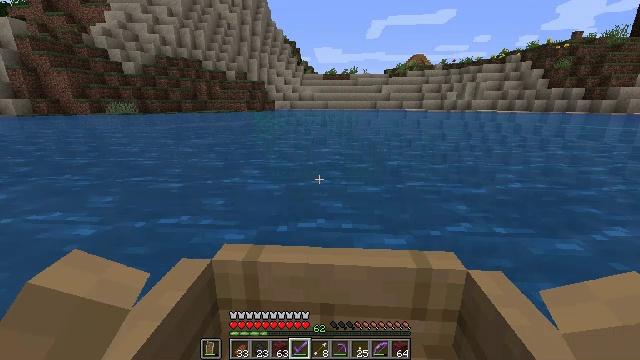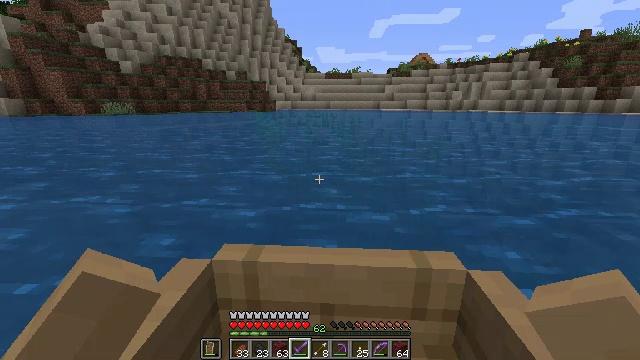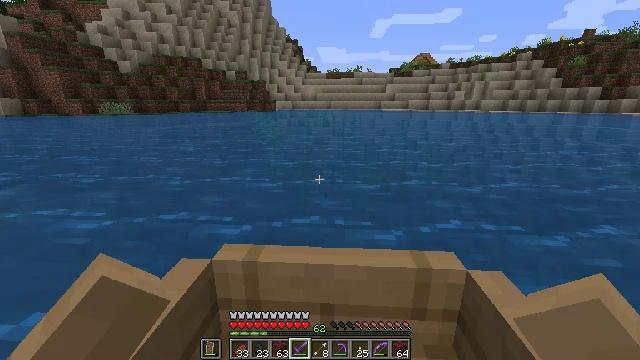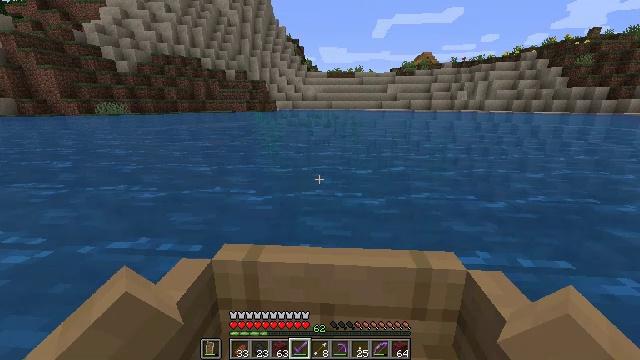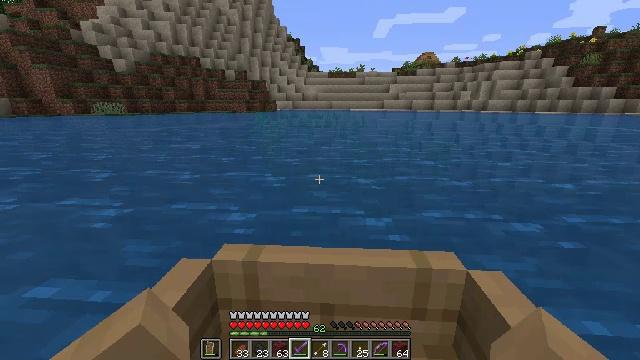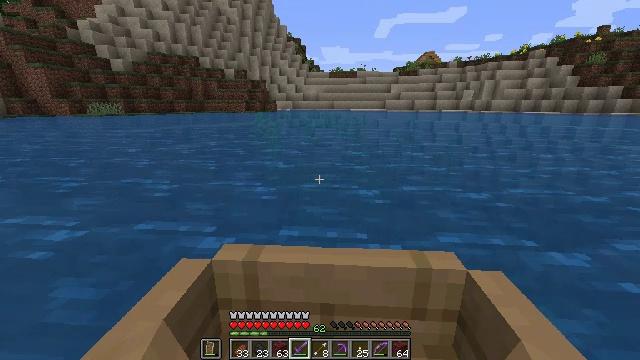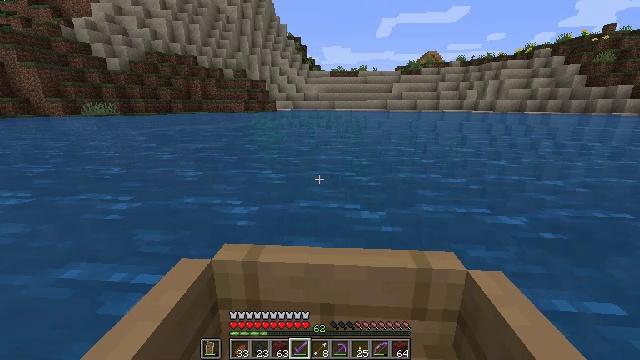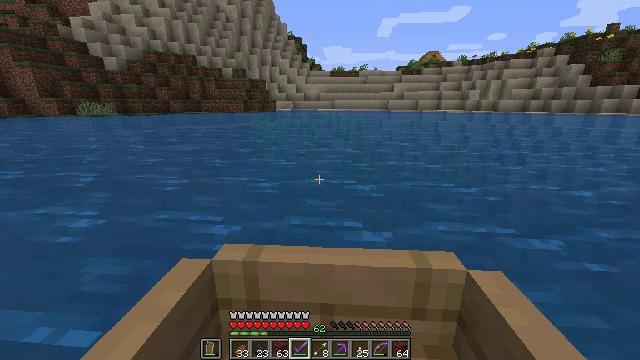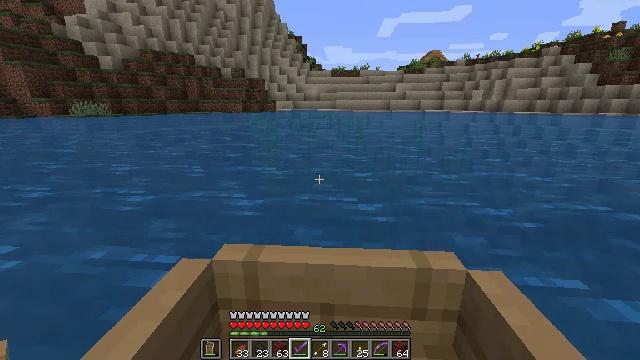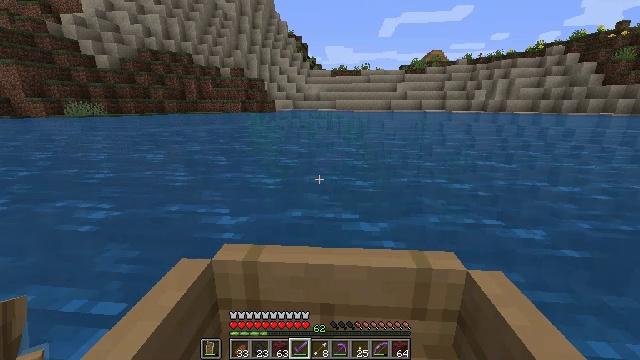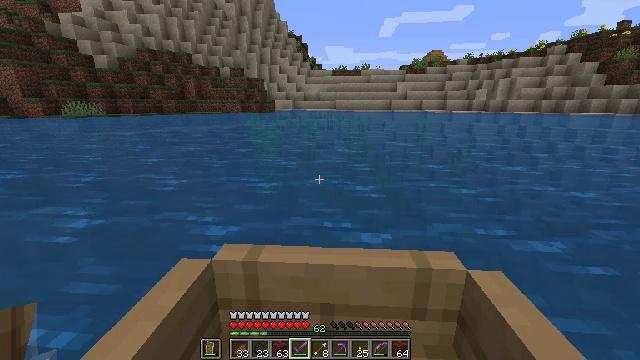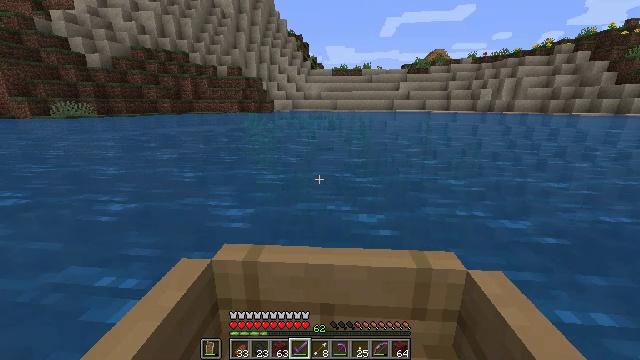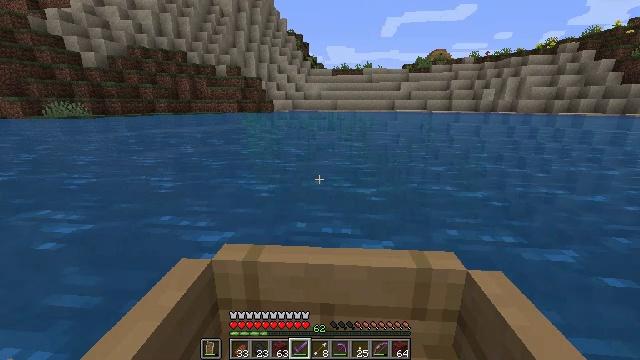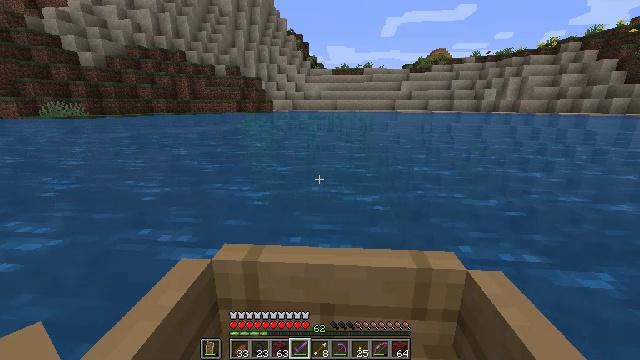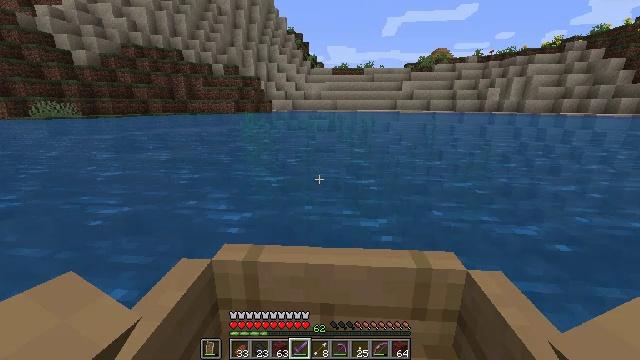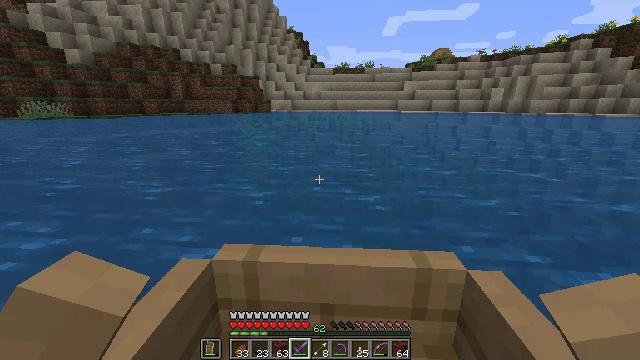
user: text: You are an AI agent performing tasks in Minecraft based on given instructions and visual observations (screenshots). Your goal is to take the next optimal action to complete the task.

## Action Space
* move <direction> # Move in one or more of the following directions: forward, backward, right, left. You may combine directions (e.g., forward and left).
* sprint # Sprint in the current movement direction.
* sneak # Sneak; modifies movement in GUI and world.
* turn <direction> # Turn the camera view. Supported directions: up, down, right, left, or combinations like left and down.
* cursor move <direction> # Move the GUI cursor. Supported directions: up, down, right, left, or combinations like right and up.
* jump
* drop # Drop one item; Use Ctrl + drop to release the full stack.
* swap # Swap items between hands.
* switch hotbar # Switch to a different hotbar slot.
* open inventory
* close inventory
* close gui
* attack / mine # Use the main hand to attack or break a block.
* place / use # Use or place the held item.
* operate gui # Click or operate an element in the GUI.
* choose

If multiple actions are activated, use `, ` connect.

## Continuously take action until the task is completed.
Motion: motion action
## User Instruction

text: Create an ender eye with blaze powder and ender pearl.
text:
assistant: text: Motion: move forward
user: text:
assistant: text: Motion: move forward
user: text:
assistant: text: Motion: move forward
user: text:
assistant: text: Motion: move forward
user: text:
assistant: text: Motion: move forward
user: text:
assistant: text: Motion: move forward
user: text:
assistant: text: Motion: move forward
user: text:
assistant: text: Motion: move forward
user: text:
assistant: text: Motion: move forward
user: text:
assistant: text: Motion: move forward
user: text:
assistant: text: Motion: move forward
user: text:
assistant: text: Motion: move forward
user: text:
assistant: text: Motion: move forward
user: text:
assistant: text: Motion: move forward
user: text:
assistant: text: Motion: move forward
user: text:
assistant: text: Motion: move forward
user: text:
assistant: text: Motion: move forward
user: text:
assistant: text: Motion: move forward
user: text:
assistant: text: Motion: move forward
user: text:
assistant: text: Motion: move forward
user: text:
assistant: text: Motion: move forward
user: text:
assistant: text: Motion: move forward
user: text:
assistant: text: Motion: move forward
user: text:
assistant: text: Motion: move forward
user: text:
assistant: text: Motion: move forward
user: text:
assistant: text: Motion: move forward
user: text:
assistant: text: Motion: move forward
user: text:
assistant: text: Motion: move forward
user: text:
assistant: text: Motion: move forward
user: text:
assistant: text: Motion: move forward